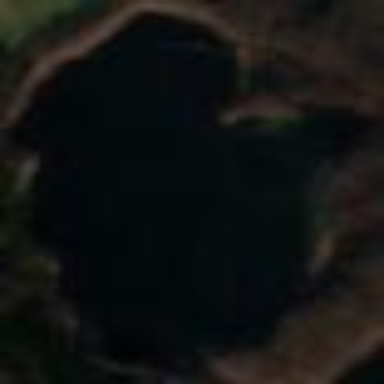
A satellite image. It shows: Serene lake.